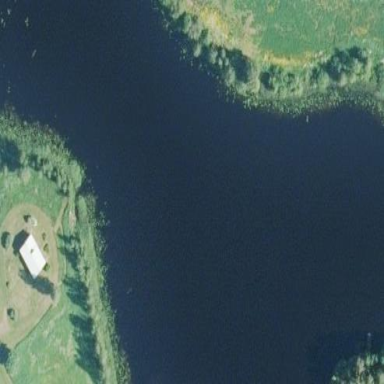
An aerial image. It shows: Pond surrounded by natural water.